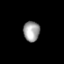
Tissue: prostate
Cell type: T cells
Senescence score: 0.7184
Nuclear area (px): 324
Mean DAPI intensity: 158.611